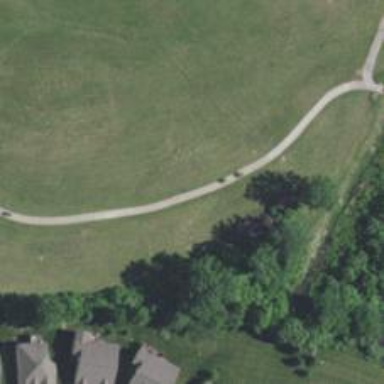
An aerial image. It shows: Asphalt path on golf course.